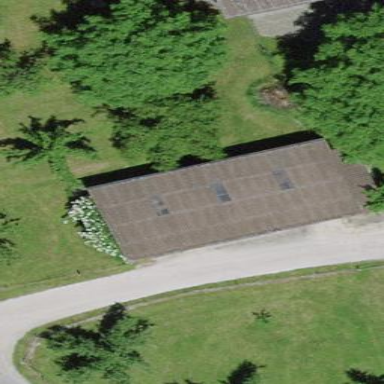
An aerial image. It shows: Barn.